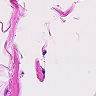
Metastatic tissue present: no